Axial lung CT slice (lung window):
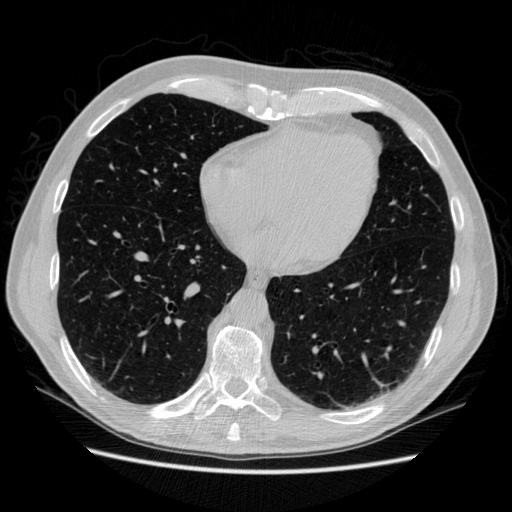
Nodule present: no